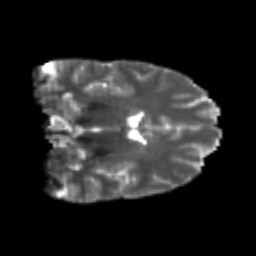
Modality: T2w
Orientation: coronal
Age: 22
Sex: male
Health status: healthy
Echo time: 0.074 s